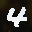
Label: 4